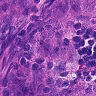
Metastatic tissue present: yes